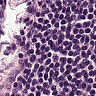
Metastatic tissue present: no